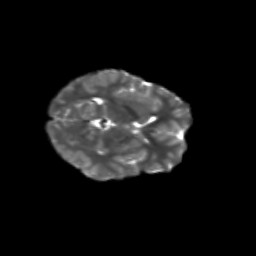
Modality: T2w
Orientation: axial
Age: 9
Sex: female
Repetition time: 9.512 s
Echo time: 0.089 s